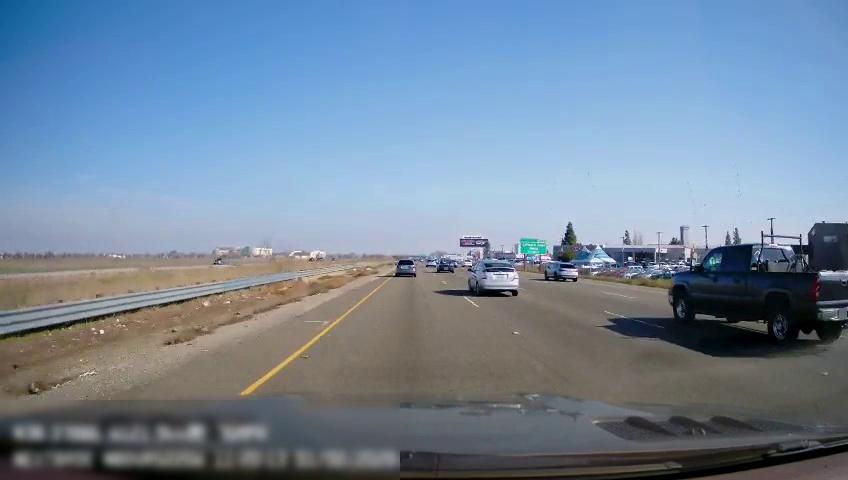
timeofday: Day
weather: Sunny
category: Drivable Space
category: Vehicles | Car
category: Vehicles | Car
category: Vehicles | Truck
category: Vehicles | Car
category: Vehicles | Car
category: Vehicles | Car
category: Vehicles | Car
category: Vehicles | Car
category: Lanes | Current Lane
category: Lanes | Current Lane
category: Lanes | Alternate Lane
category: Lanes | Alternate Lane
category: Lanes | Alternate Lane
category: Traffic | Signs
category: Traffic | Signs